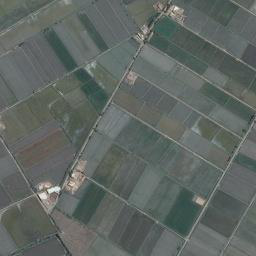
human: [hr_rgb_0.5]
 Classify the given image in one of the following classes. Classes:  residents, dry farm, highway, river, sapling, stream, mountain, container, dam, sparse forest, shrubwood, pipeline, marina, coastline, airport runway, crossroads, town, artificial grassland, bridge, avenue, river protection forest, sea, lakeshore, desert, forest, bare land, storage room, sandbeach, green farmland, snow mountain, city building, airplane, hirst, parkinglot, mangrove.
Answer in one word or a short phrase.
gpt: green farmland